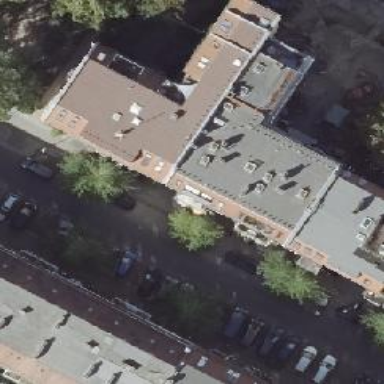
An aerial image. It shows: Residential building with distinctive double saltbox roof shape.